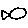
Label: fish